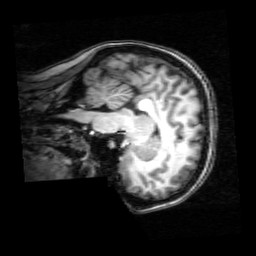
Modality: T1w
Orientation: sagittal
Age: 18
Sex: female
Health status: healthy
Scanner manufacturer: philips
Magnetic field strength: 3 T
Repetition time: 0.008 s
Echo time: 0.0037 s